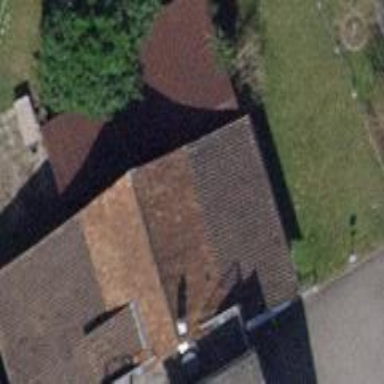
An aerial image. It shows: View of roof of building.